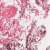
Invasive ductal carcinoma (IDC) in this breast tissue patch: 0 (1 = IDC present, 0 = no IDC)